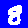
Digit: 8